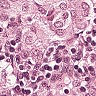
Metastatic tissue present: yes